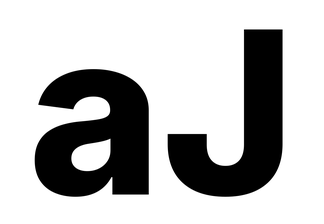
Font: Inter_ExtraBold